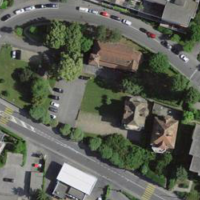
EUNIS habitat code: 54
Species observed at this site:
Prunus padus